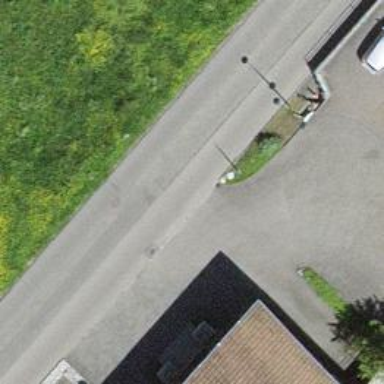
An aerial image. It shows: Bus stop with shelter.